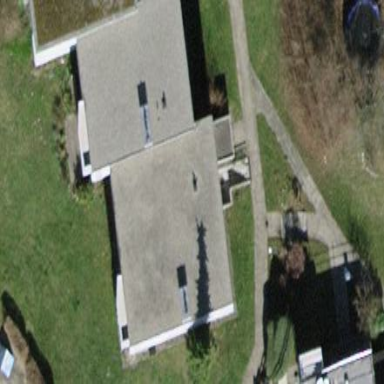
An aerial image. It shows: Flat roofed building.